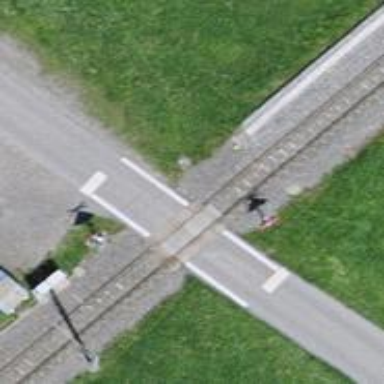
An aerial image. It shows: Level crossing along the railway.